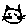
Label: cat